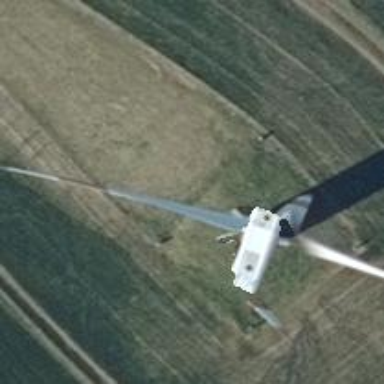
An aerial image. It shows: Wind generator powered by Vestas horizontal axis wind turbine.